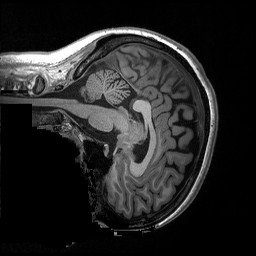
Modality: T1w
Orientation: sagittal
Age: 26
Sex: female
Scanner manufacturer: siemens
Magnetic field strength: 3 T
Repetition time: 2.3 s
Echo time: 0.00298 s